Interaction volume radius: 5 \u00c5
Interaction volume height: 10 \u00c5
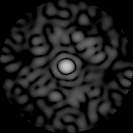
Disorder parameter: 0.7881